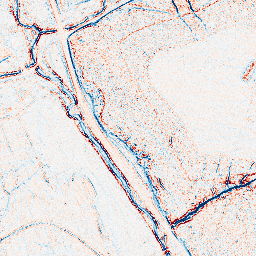
Category: edge_preserving
Decomposition family: bilateral
Decomposition parameters: d: 5
sigma_color: 25
sigma_space: 25
Upsampling method: regularized
Upsampling parameters: scale: 4
lambda_reg: 0.01
Upsampling scale: 4